Interaction volume radius: 5 \u00c5
Interaction volume height: 15 \u00c5
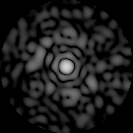
Disorder parameter: 0.8691